高一 · 立体几何学
棱雉 $P-A B C$ 中, $P B \perp$ 平面 $A B C, A B \perp B C, P B=A B, D, E$ 分别是 $P A, P C$ 的中点, $G, H$ 分别是 $B D, B E$ 的中点.

(1) 求证: $G H / /$ 平面 $A B C$.

(2) 求证:平面 $B C D \perp$ 平面 $P A C$.
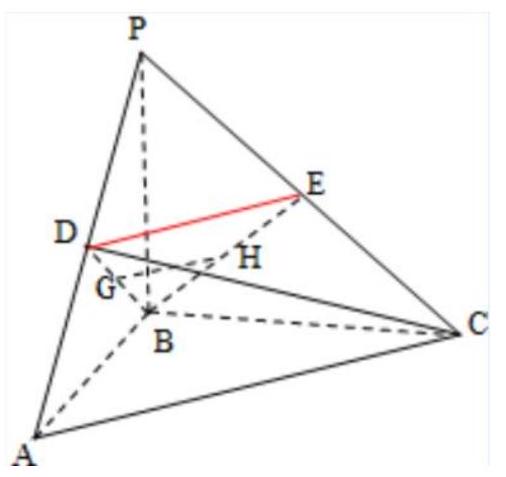
答案: ) 见解析；（2）见解析.
解析: 【分析】

(1)根据线面平行的判定定理可证明 $G H / /$ 平面 $A B C$;

(2)根据面面垂直的判定定理即可证明平面 $B C D \perp$ 平面 $P A C$.

【详解】

(1) 证明:连结 $D E$, 在 $\triangle B D E$ 中, $G, H$ 分别是 $B D, B E$ 的中点,

$\therefore G H$ 为 $\triangle B D E$ 的中位线,

$\therefore G H / / D E$.

在 $\triangle P A C, D, E$ 分别是 $P A, P C$ 的中点,

$\therefore D E$ 是 $\triangle P A C$ 的中位线,

$\therefore D E / / A C$,

$\therefore G H / / A C$.

$\because G H \not \subset$ 平面 $A B C$,

$\therefore G H / /$ 平面 $A B C$.

(2) 证明: $\because A B=P B$,

$\therefore B D \perp P A$,

$\because \angle P B C=\angle A B C=90^{\circ}$,

$\therefore P C=A C$,

$\therefore C D \perp P A, C D \cap B D=D$

$\therefore P A \perp$ 平面 $B C D$ 且 $P A \subset$ 面 $P A C$

$\therefore$ 平面 $B C D \perp$ 平面 $P A C$

【点睛】

本题主要考查直线与平面平行的判定和平面与平面垂直的判定，属于基础题型.